Question: Basically I would like to turn off antialias in the following:
'''
public BufferedImage createText(String text) {
//create image
BufferedImage image = new BufferedImage(95, 20,
BufferedImage.TYPE_INT_ARGB);
Graphics2D graphics = (Graphics2D) image.getGraphics();
//set background
graphics.setColor(Color.white);
graphics.fillRect(0, 0, 95, 20);
//draw text
graphics.setRenderingHint(RenderingHints.KEY_ANTIALIASING,
RenderingHints.VALUE_ANTIALIAS_OFF);
graphics.setColor(Color.black);
graphics.setFont(new Font("volter", Font.PLAIN, 9));
graphics.drawString(text, 0, 10);
return image;
}
'''
but it's not working, here is something this function generates:

I just want black and white to be used, nothing else so it's important I get antialias disabled!
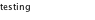
Answer: Try this instead:
'''
graphics.setRenderingHint(RenderingHints.KEY_TEXT_ANTIALIASING,
RenderingHints.VALUE_TEXT_ANTIALIAS_OFF);
'''